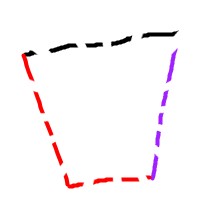
Shape: trapezoid